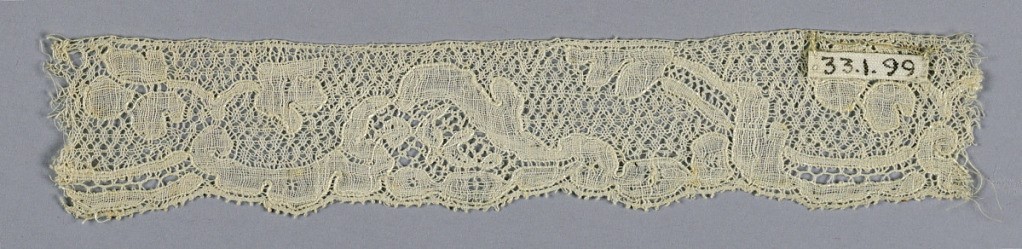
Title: Fragment
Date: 18th century
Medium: linen Technique: bobbin lace, Mechlin style
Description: Louis XV pattern, ''fond armure''.